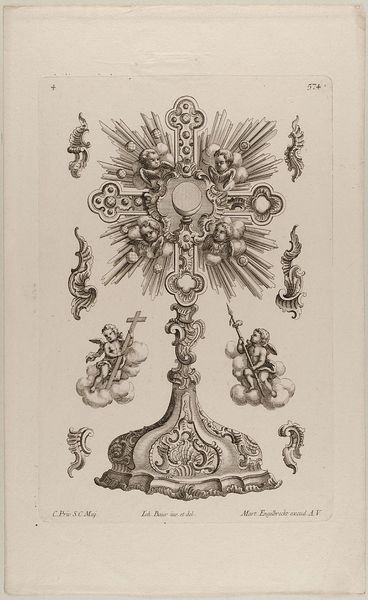
Titel: Monstranz
Künstler: Martin Engelbrecht
Standort: Hamburg
Institution: Museum für Kunst und Gewerbe Hamburg
Schlagwörter: schmuck, zeichnung, wolke, kirche, gold, rokoko, engel, grafik, graphik, fotografie, photographie, kreuz, religion, druckgraphik, schwarz-weiss, druckgrafik, radierung, kunstgewerbe, monstranz, speer, zier, putten, kunsthandwerk, reliquie, wertvoll, christi, amoretten, arma, rocaille, style, reproduktionen, goldschmiedearbeiten, ostensorium, industriedesign, druckerzeugnisse, muschelwerk, ornamentstich, vorlageblätter